Question: I am working on a simple desktop application where I have to show a tree structure of folders and files along with other diagrams. For this I chose Qt and python (PySide). I need a structure like below (Forgive me for the bad drawing. But you get the idea):
The folders can be double clicked to expand/shrink. When a folder expands, new child elements need to take more space, and the folders below the current folder must move down. Similarly when the folder is shrunk, the folders below the current folder must come up; just like a standard folder system.
Hence I am in search of a '<div>' equivalent element in Qt where I can place each directory and all of its children inside that div and the div can expand and shrink. This way I don't have to write code for a re-draw every time the folder is opened/closed. Currently I have to calculate each item's position and place the child items respective to that position. That is a lot of calculation and no of items are > 1000. 'With a div, I will just re-calculate positions of child items and resize the div. Other divs can then automatically re-draw themselves.'
I am not using QTreeView because as I said earlier, I have to draw other diagrams and connect these folders with them. QTreeView will live in its own space (with scroll bar and stuff), and I won't be able to draw lines to connect items in QTreeView and QGraphicsScene.
You can view my current work <URL>
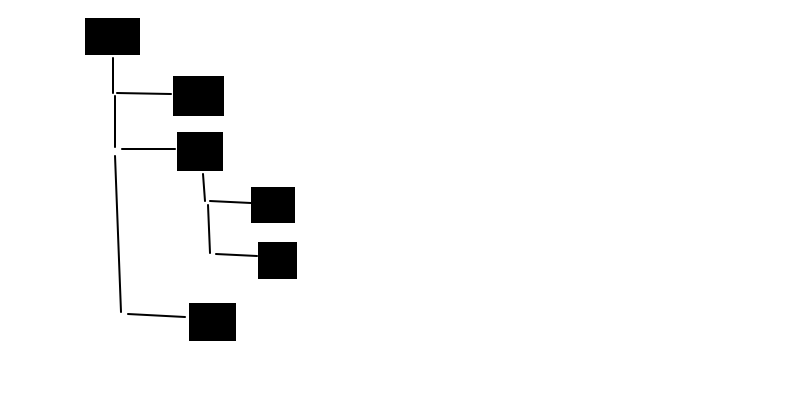
Answer: I'm not sure what you're thinking of "'<div>'". It's just the most simple HTML container, and it seems to have nothing to do with your goal.
You can use graphics layouts to align items in the scene automatically. Here's how it can be implemented:
'''
from PySide import QtGui, QtCore
class Leaf(QtGui.QGraphicsProxyWidget):
def __init__(self, path, folder = None):
QtGui.QGraphicsProxyWidget.__init__(self)
self.folder = folder
label = QtGui.QLabel()
label.setText(QtCore.QFileInfo(path).fileName())
self.setWidget(label)
self.setToolTip(path)
self.setAcceptedMouseButtons(QtCore.Qt.LeftButton)
def mousePressEvent(self, event):
if self.folder:
self.folder.toggleChildren()
class Folder(QtGui.QGraphicsWidget):
def __init__(self, path, isTopLevel = False):
QtGui.QGraphicsWidget.__init__(self)
self.offset = 32
childrenLayout = QtGui.QGraphicsLinearLayout(QtCore.Qt.Vertical)
childrenLayout.setContentsMargins(self.offset, 0, 0, 0)
flags = QtCore.QDir.AllEntries | QtCore.QDir.NoDotAndDotDot
for info in QtCore.QDir(path).entryInfoList(flags):
if info.isDir():
childrenLayout.addItem(Folder(info.filePath()))
else:
childrenLayout.addItem(Leaf(info.filePath()))
self.childrenWidget = QtGui.QGraphicsWidget()
self.childrenWidget.setLayout(childrenLayout)
mainLayout = QtGui.QGraphicsLinearLayout(QtCore.Qt.Vertical)
mainLayout.setContentsMargins(0, 0, 0, 0)
self.leaf = Leaf(path, self)
mainLayout.addItem(self.leaf)
mainLayout.addItem(self.childrenWidget)
if isTopLevel:
mainLayout.addStretch()
self.setLayout(mainLayout)
def paint(self, painter, option, widget):
QtGui.QGraphicsWidget.paint(self, painter, option, widget)
if self.childrenWidget.isVisible() and self.childrenWidget.layout().count() > 0:
lastChild = self.childrenWidget.layout().itemAt(self.childrenWidget.layout().count() - 1)
lastChildY = self.childrenWidget.geometry().top() + lastChild.geometry().top() + self.leaf.geometry().height() / 2;
painter.drawLine(self.offset / 2, self.leaf.geometry().bottom(), self.offset / 2, lastChildY)
for i in range(0, self.childrenWidget.layout().count()):
child = self.childrenWidget.layout().itemAt(i)
childY = self.childrenWidget.geometry().top() + child.geometry().top() + self.leaf.geometry().height() / 2
painter.drawLine(self.offset / 2, childY, self.offset, childY)
def toggleChildren(self):
if self.childrenWidget.isVisible():
self.layout().removeItem(self.childrenWidget)
self.childrenWidget.hide()
self.leaf.widget().setStyleSheet("QLabel { color : blue; }")
print "hide"
else:
self.childrenWidget.show()
self.layout().insertItem(1, self.childrenWidget)
self.leaf.widget().setStyleSheet("")
self.update()
if __name__ == "__main__":
import sys
app = QtGui.QApplication(sys.argv)
scene = QtGui.QGraphicsScene()
view = QtGui.QGraphicsView(scene)
# put your root path here
scene.addItem(Folder("/usr/share/alsa", True))
view.show()
view.resize(400, 400)
sys.exit(app.exec_())
'''